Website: macys
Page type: customer-info-address
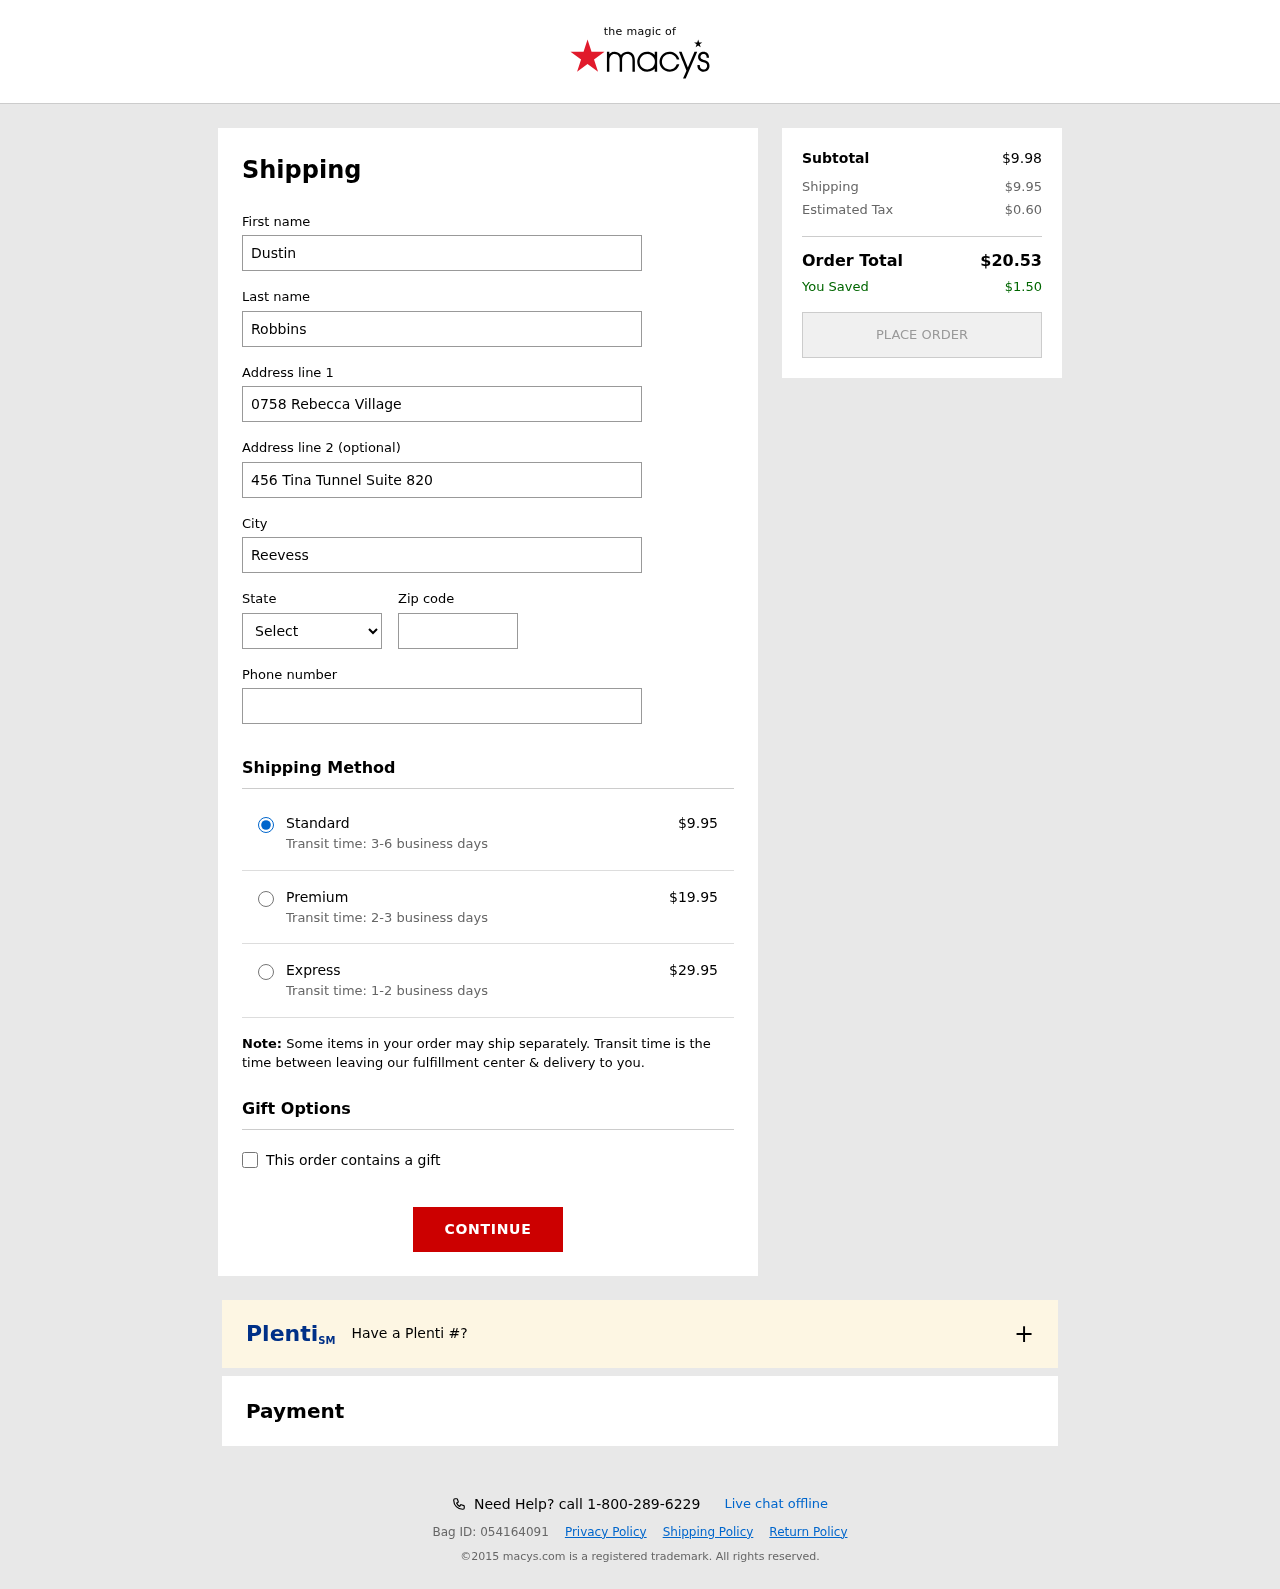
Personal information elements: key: PII_CITY
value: Reevesstad
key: PII_FIRSTNAME
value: Dustin
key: PII_LASTNAME
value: Robbins
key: PII_PHONE
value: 2033886750
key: PII_POSTCODE
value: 86513
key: PII_STATE_ABBR
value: MI
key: PII_STREET
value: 0758 Rebecca Village
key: PII_STREET2
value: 456 Tina Tunnel Suite 820
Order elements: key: ORDER_SHIPPING_COST
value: $9.95
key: ORDER_SHIPPING_COST_PREMIUM
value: $19.95
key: ORDER_SHIPPING_COST_EXPRESS
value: $29.95
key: ORDER_SUBTOTAL
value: $9.98
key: ORDER_TAX
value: $0.60
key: ORDER_TOTAL
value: $20.53
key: ORDER_SAVINGS
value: $1.50